Field crop: tomato
Growth stage: 2
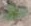
Species: solanum